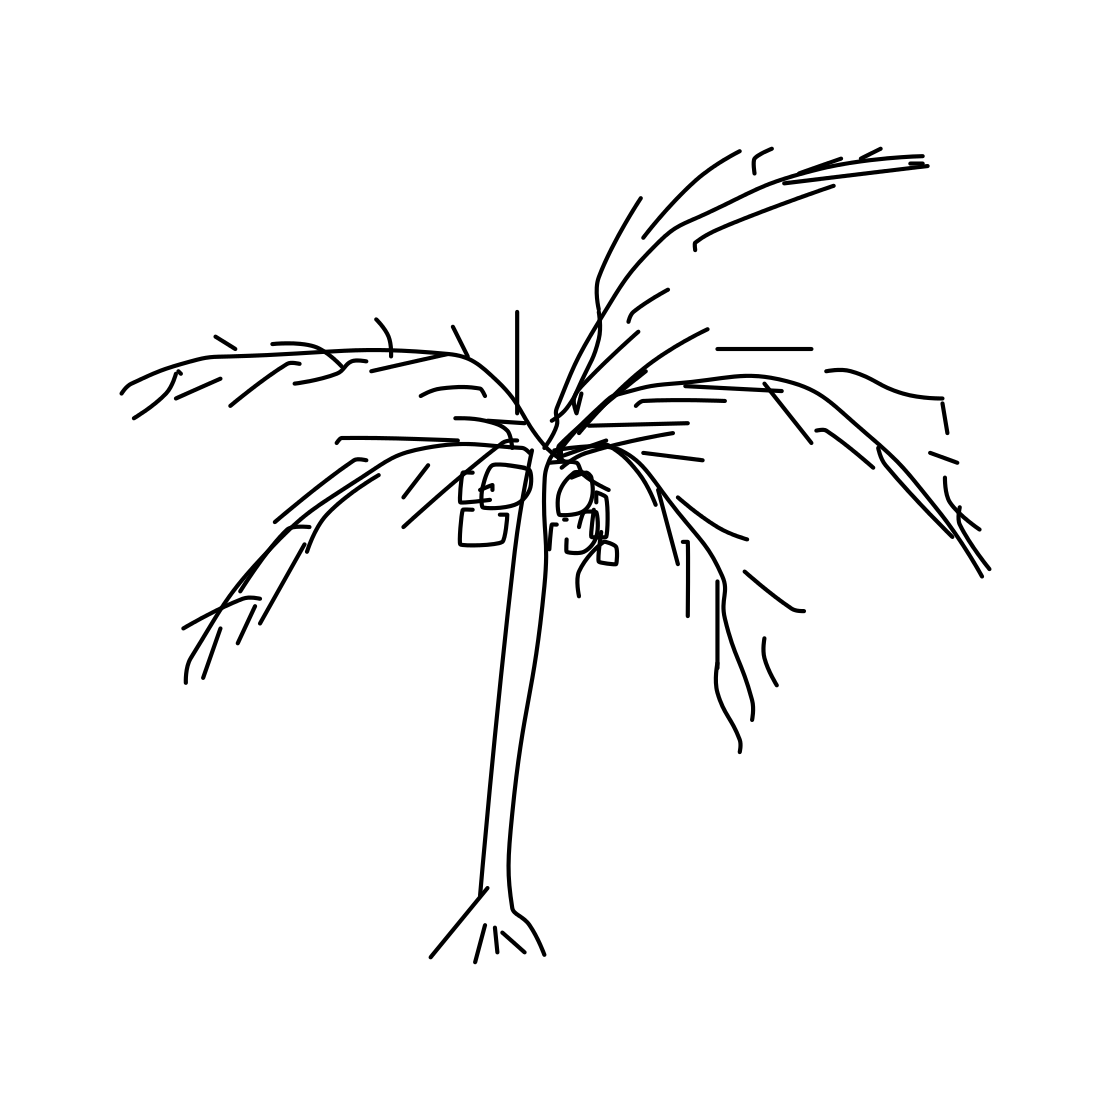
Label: palm tree